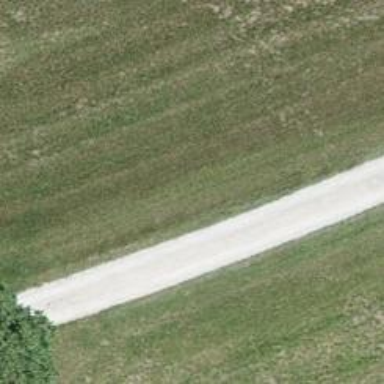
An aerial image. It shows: Unclassified road with gravel surface.